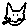
Label: cat